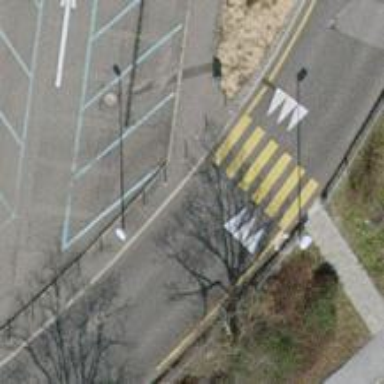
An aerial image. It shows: Pole that supports street lamp.